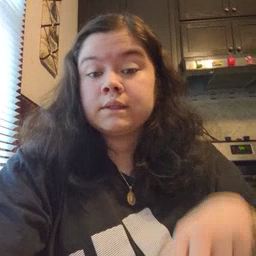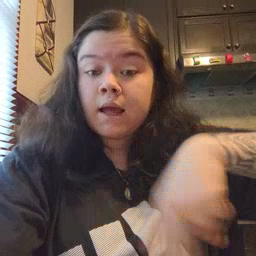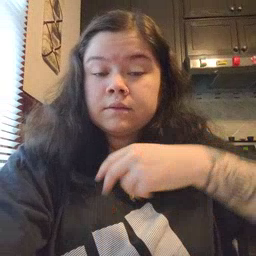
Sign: dance